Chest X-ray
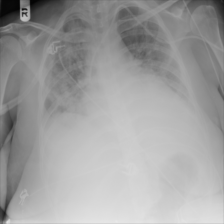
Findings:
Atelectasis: negative
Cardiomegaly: negative
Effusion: negative
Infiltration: negative
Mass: negative
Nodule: negative
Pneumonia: negative
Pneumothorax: negative
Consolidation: negative
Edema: negative
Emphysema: negative
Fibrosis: negative
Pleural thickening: negative
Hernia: negative